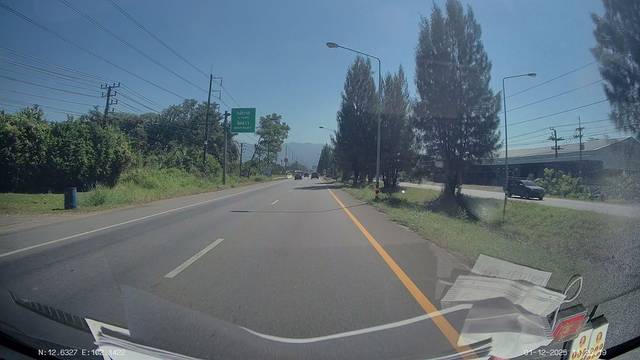
Region: Thailand
Coordinates: 12.632, 102.143